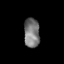
Tissue: skin
Cell type: T cells
Senescence score: 0.2516
Nuclear area (px): 449
Mean DAPI intensity: 121.187